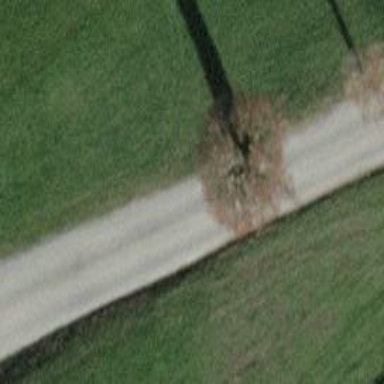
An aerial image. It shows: Landmark tree of the Populus genus.